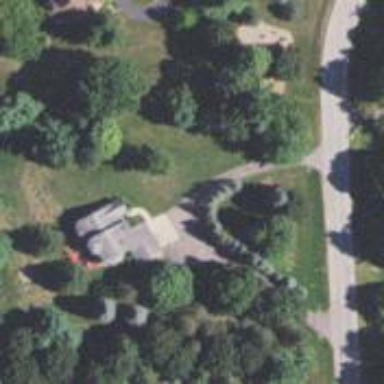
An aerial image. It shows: Driveway.